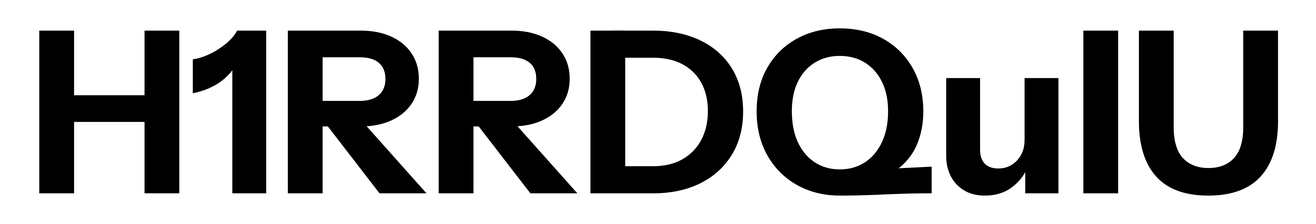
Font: InstrumentSans_Bold